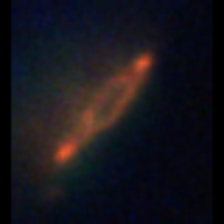
Taxon: Pennate
Group: Diatoms